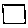
Label: square